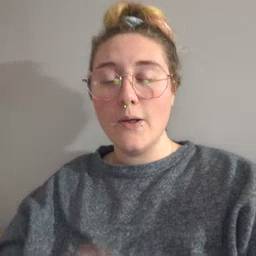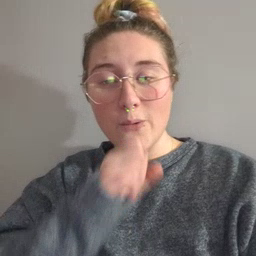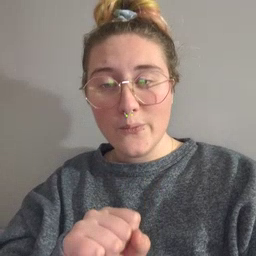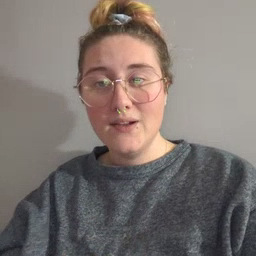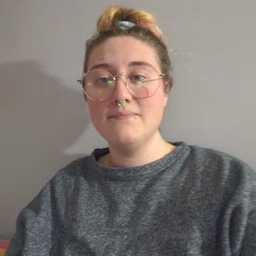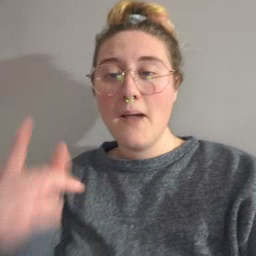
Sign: old